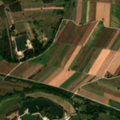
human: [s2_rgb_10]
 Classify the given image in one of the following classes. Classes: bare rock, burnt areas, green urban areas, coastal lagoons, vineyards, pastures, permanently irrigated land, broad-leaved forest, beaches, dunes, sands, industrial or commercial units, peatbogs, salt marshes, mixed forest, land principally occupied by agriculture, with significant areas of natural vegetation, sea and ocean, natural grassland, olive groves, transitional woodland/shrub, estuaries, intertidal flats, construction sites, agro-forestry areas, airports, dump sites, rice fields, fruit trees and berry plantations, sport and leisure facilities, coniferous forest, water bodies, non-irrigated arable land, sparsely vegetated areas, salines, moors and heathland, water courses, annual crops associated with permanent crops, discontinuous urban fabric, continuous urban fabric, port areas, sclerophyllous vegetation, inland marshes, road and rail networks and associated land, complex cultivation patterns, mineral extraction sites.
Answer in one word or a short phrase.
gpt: non-irrigated arable land, land principally occupied by agriculture, with significant areas of natural vegetation, water bodies